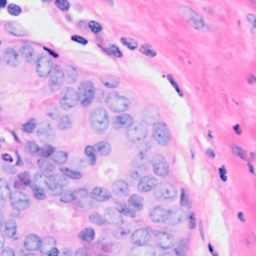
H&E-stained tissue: Breast